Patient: sex M, age 46
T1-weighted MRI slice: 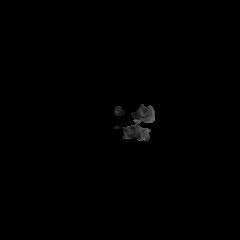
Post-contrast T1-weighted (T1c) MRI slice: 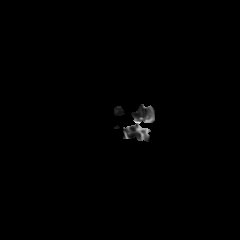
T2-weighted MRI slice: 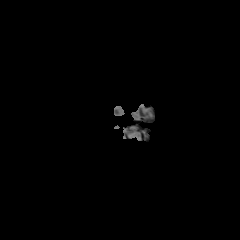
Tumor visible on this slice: no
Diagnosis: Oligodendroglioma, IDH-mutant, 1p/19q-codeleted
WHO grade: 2